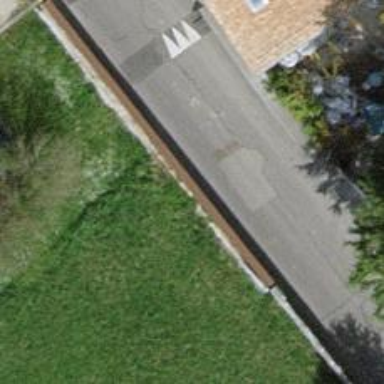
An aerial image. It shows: Wall barrier.